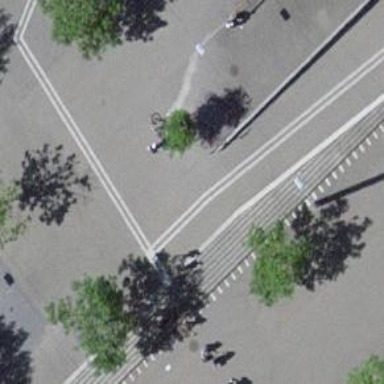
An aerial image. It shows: Asphalt footway.